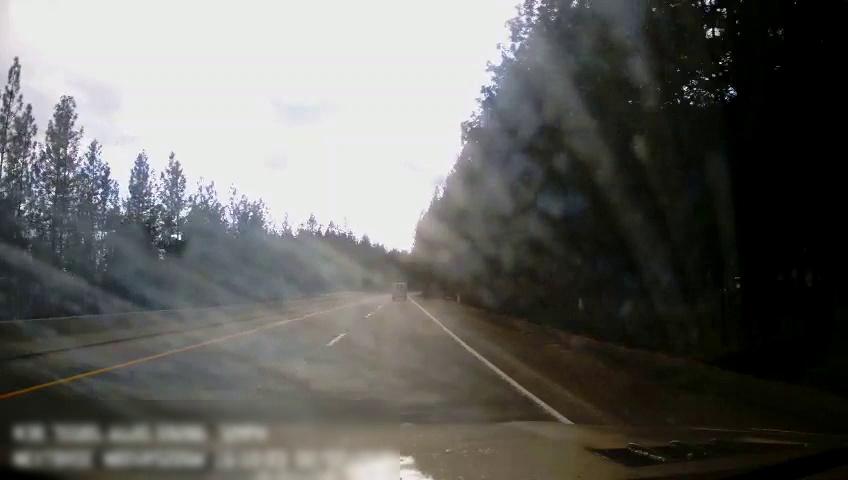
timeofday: Day
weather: Cloudy
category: Drivable Space
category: Drivable Space
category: Vehicles | Van
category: Lanes | Current Lane
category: Lanes | Alternate Lane
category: Lanes | Alternate Lane